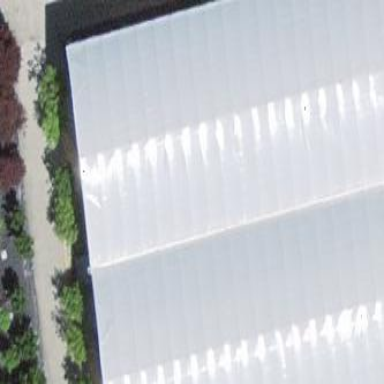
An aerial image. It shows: Greenhouse.